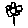
Label: flower